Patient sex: M
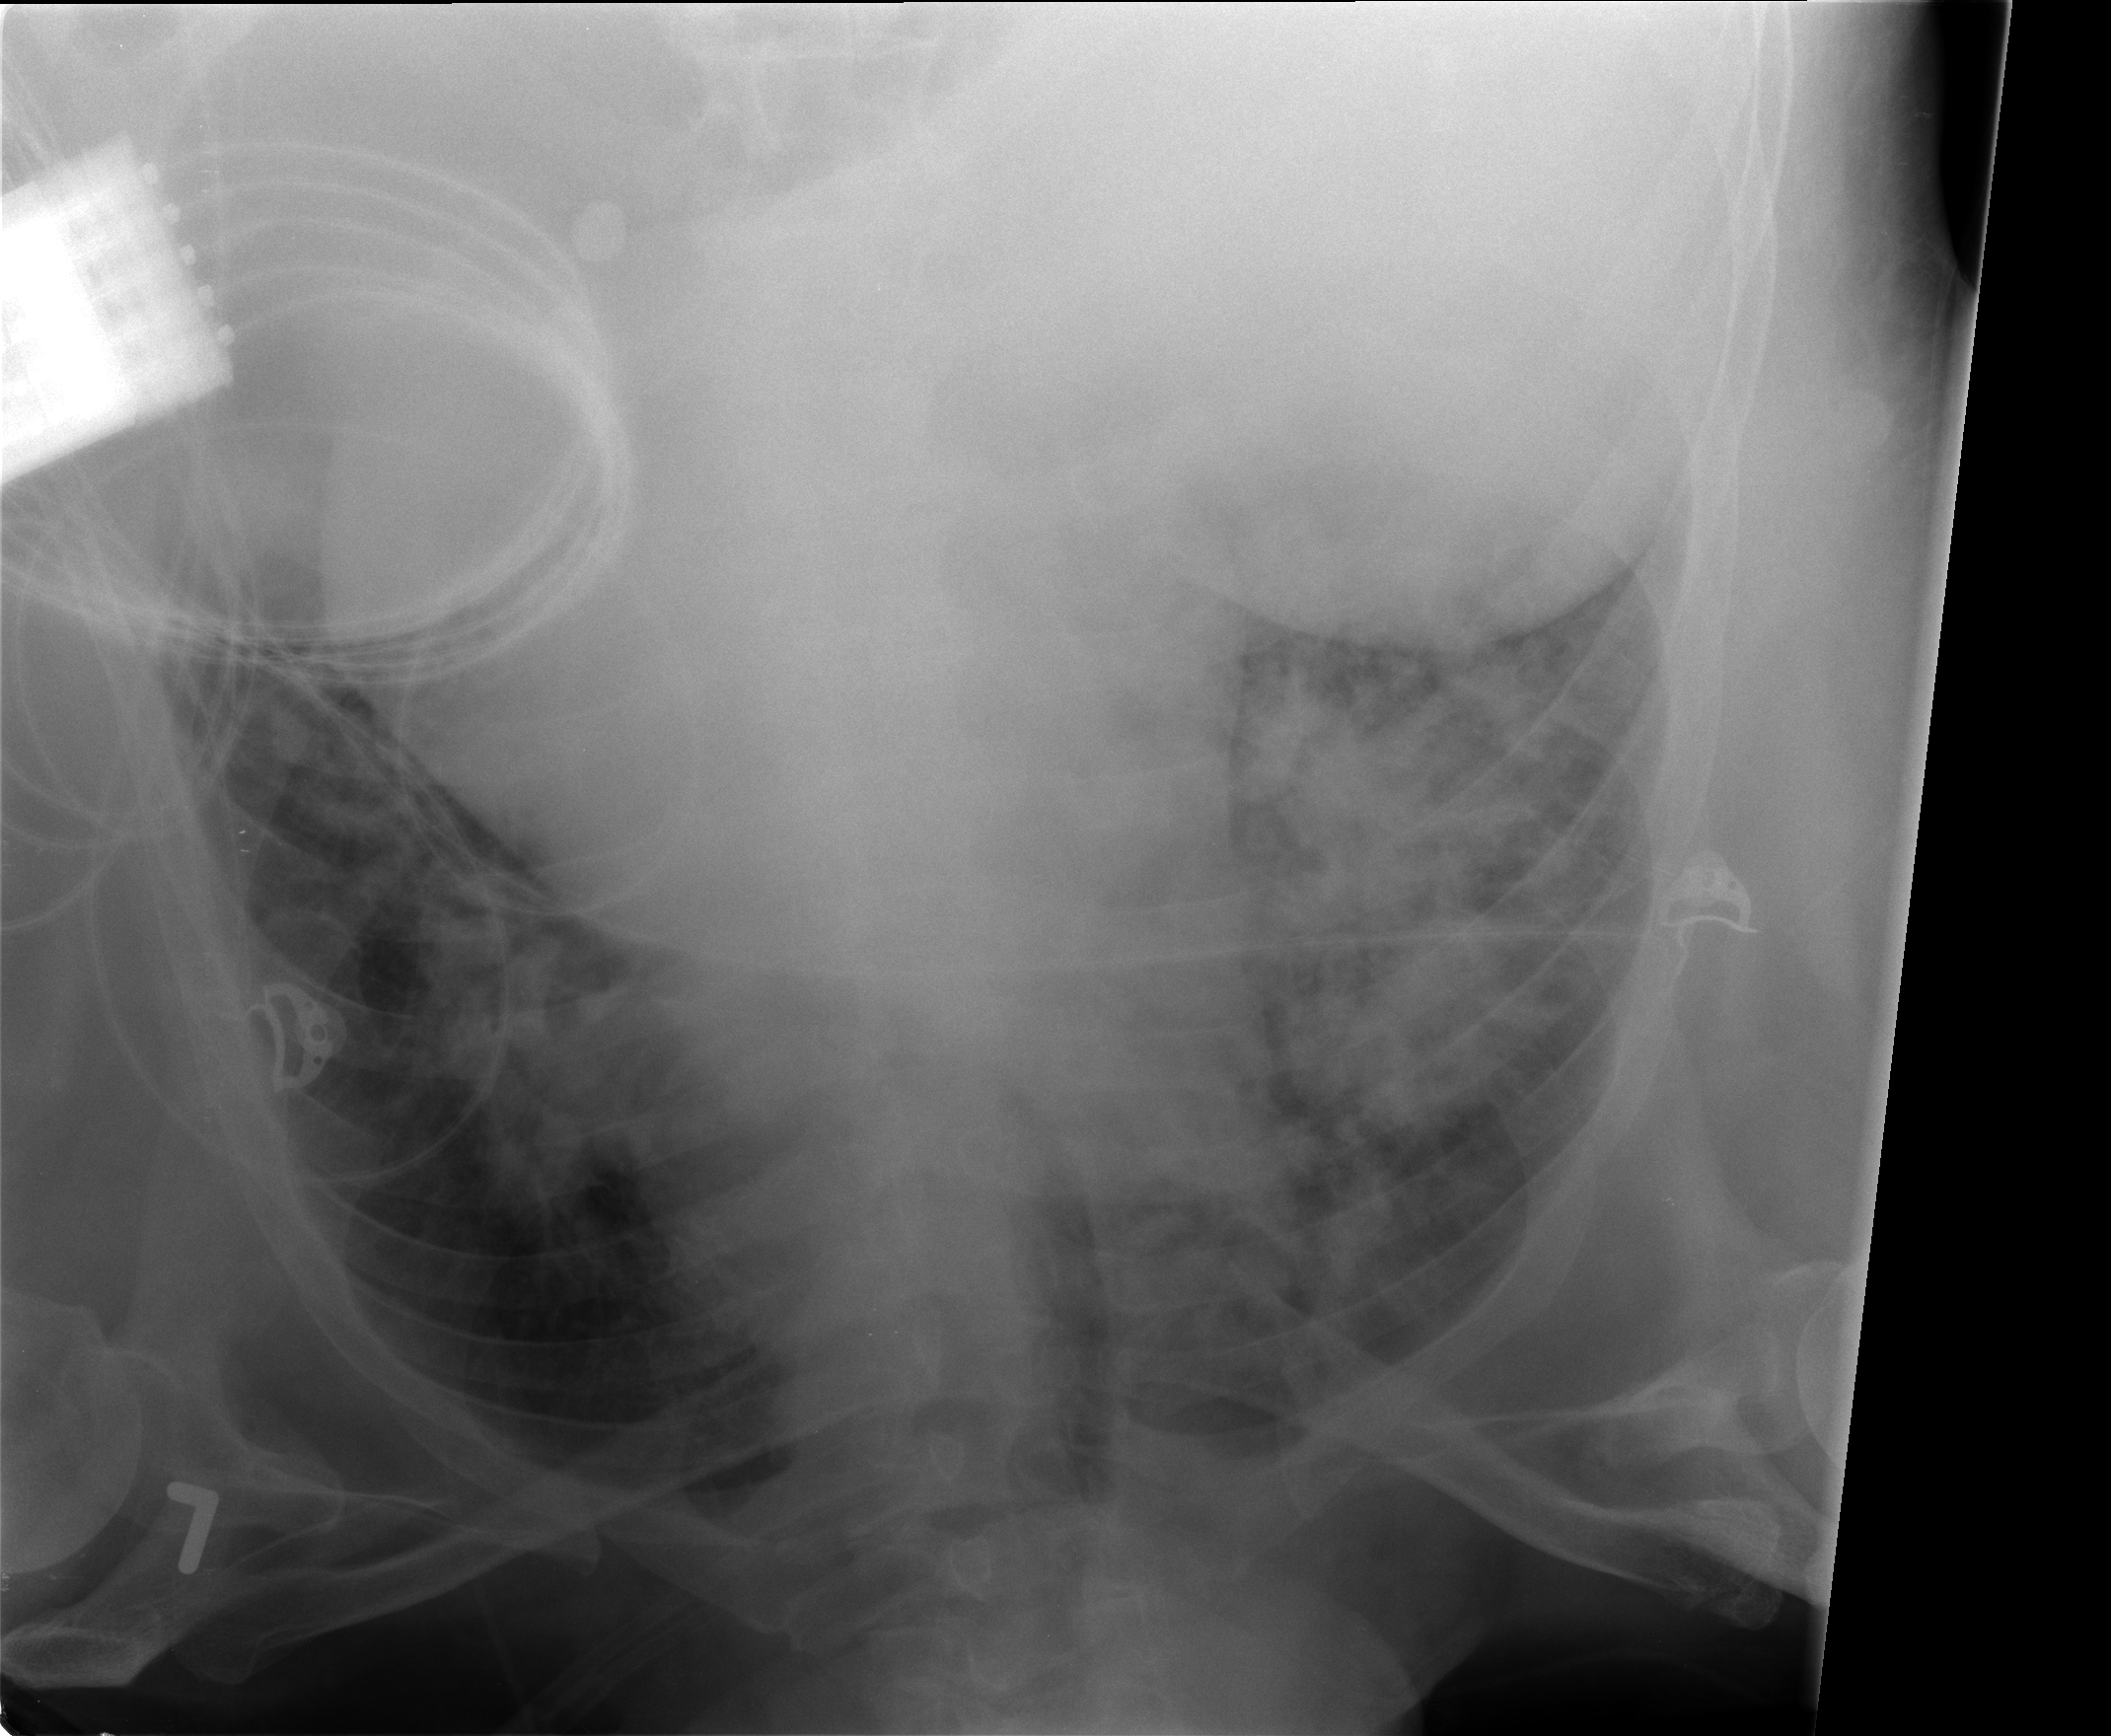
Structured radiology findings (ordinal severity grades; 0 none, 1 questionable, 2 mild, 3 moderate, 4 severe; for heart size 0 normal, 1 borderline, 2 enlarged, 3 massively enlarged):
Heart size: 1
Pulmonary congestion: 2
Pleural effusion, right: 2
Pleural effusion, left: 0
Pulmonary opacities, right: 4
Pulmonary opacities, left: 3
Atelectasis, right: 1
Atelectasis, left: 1